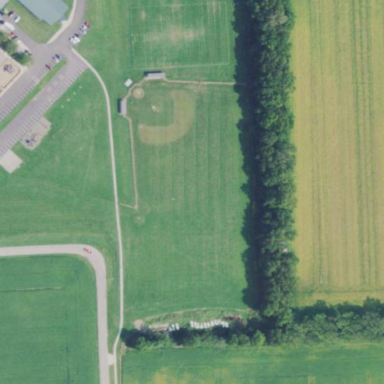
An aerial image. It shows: Baseball pitch for leisure and sports activities.